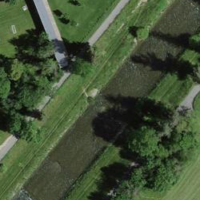
EUNIS habitat code: 25
Species observed at this site:
Symphyotrichum lanceolatum